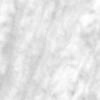
Label: no_change